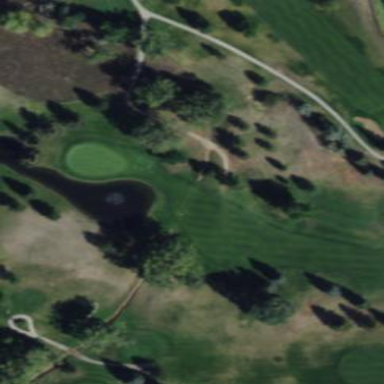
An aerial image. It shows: Scenic view of water hazard on golf course. The natural water feature adds beauty to the landscape.